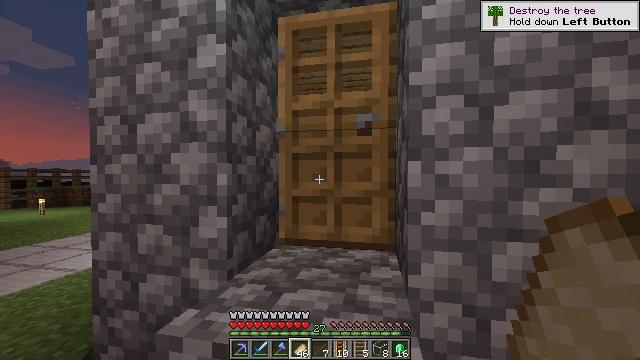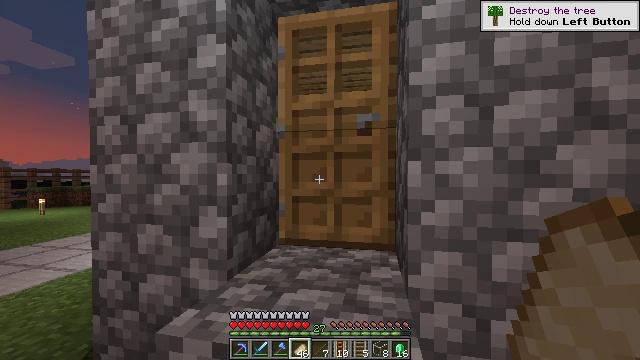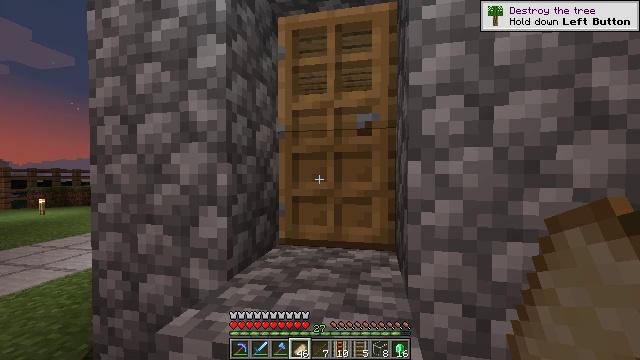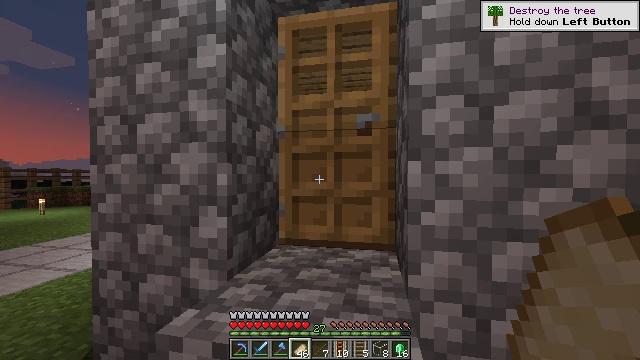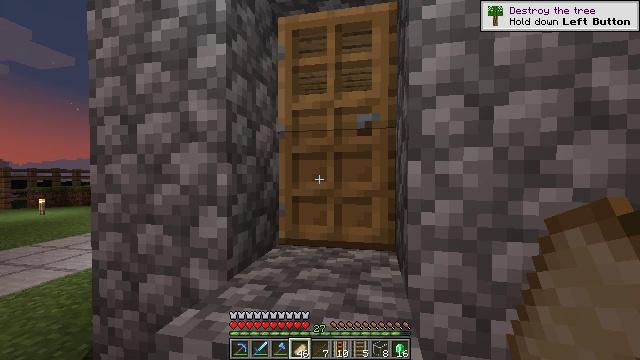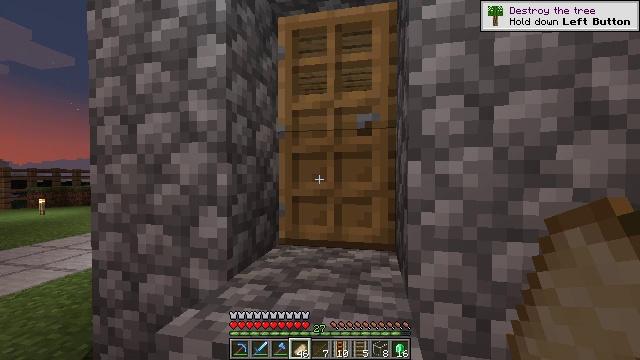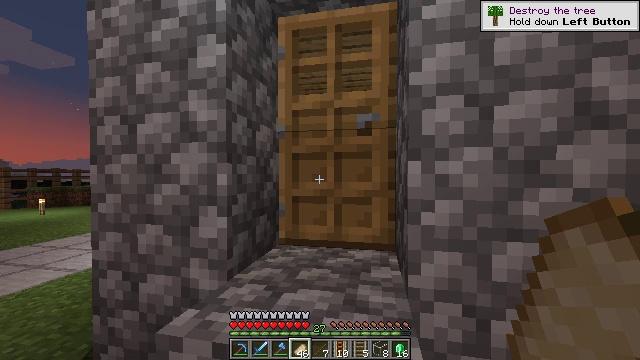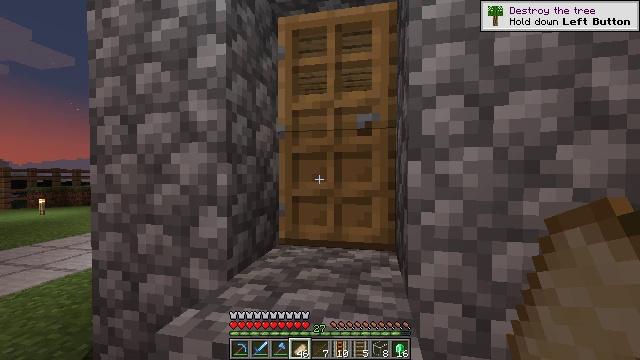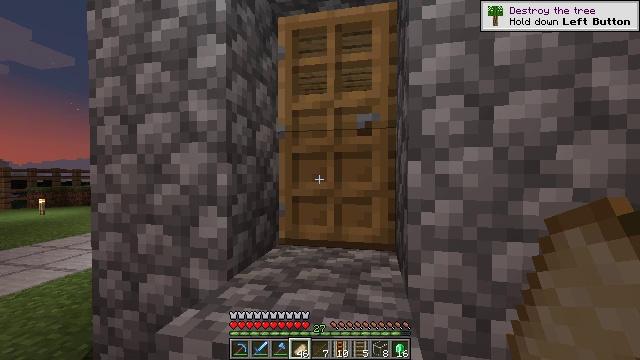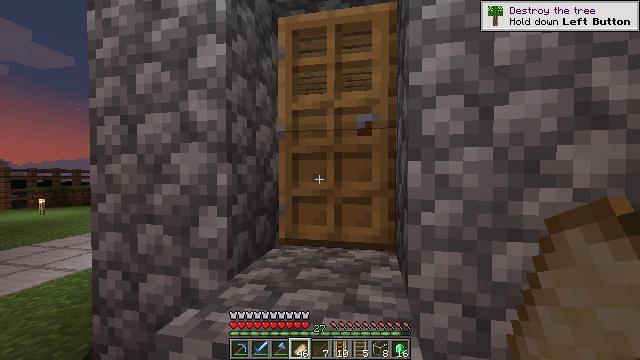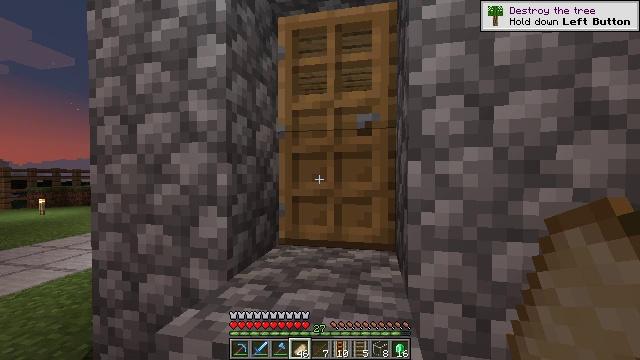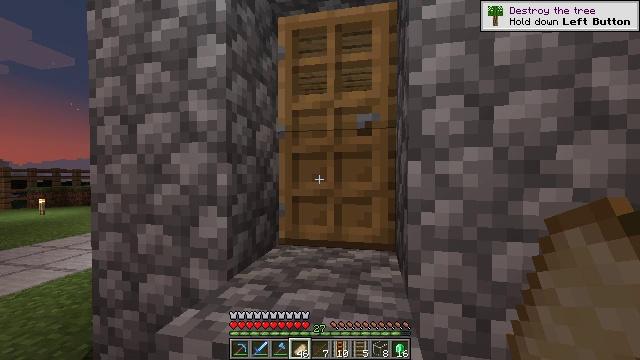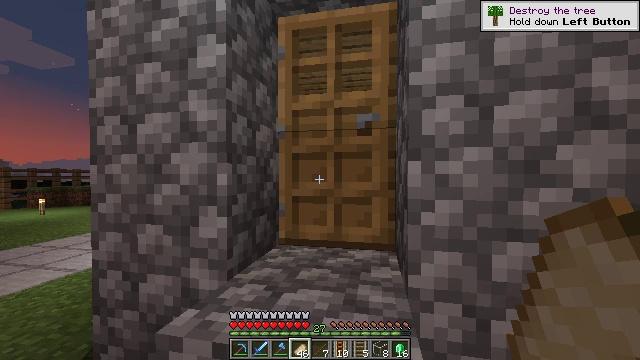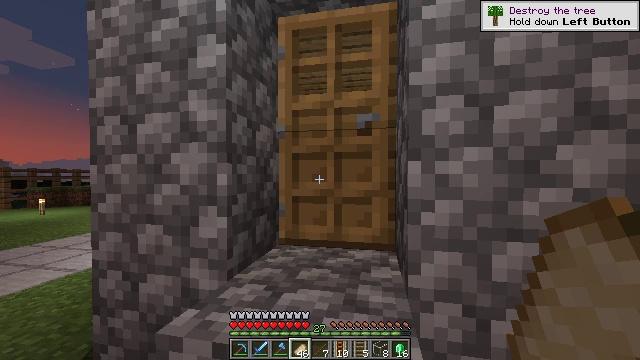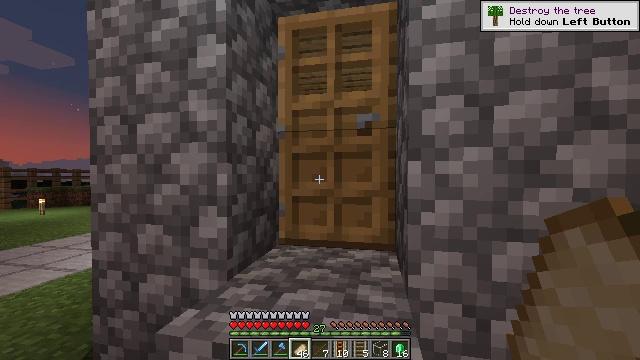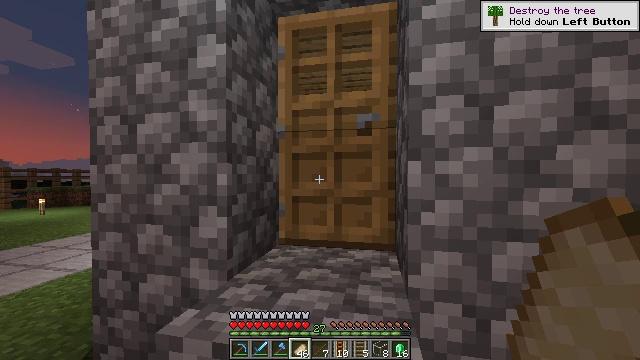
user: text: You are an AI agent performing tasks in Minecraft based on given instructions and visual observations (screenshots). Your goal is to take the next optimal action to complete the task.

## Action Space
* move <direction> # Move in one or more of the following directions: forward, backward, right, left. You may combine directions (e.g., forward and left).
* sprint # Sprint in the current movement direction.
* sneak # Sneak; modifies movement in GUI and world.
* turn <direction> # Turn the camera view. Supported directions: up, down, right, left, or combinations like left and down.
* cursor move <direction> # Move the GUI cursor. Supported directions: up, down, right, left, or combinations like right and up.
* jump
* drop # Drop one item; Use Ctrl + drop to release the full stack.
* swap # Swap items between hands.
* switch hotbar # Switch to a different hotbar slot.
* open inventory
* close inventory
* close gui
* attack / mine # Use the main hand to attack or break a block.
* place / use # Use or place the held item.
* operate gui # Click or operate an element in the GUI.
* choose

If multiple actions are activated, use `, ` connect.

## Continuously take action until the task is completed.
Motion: motion action
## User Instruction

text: Get green dye by smelting cactus in a furnace.
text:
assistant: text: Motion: no_op
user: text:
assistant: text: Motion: no_op
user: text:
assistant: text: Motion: no_op
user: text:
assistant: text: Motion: no_op
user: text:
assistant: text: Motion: no_op
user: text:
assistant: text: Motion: no_op
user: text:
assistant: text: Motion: no_op
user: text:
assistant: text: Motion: no_op
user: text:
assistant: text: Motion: no_op
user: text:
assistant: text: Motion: no_op
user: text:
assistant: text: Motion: no_op
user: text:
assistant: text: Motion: no_op
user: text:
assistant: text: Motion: no_op
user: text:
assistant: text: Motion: no_op
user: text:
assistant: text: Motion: no_op
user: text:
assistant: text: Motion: no_op
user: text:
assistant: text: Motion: no_op
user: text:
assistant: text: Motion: no_op
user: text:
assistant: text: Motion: no_op
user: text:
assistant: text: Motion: no_op
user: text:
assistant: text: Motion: no_op
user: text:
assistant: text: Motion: no_op
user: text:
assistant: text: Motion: no_op
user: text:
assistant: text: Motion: no_op
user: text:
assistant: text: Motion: no_op
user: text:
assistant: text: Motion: no_op
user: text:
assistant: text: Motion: no_op
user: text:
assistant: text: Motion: no_op
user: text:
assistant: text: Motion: no_op
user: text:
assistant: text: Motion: no_op